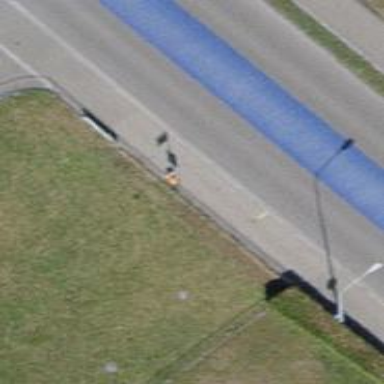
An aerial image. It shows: Bus stop with platform for public transport.